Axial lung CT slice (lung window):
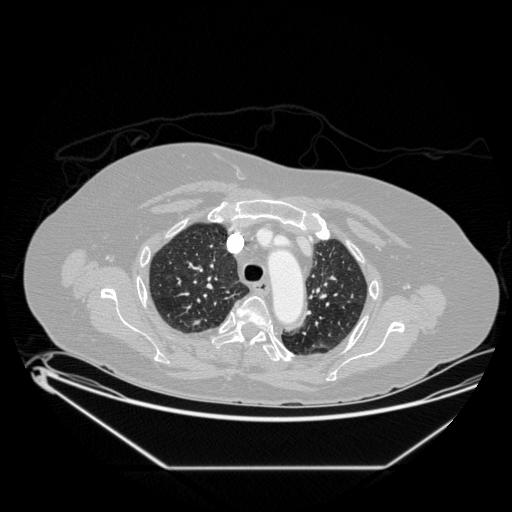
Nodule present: yes
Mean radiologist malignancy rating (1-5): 3